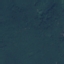
Land use / land cover: Forest